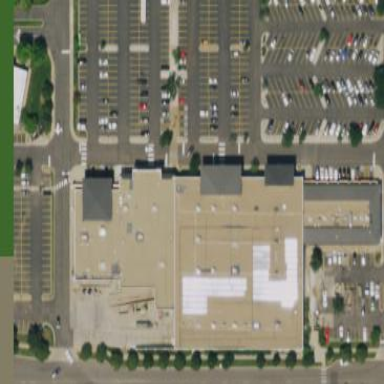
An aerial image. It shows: Retail building.